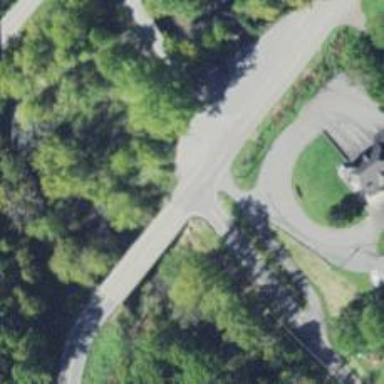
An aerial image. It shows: Secondary road.